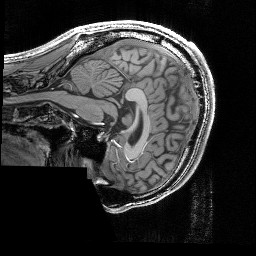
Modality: T1w
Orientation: sagittal
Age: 24
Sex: male
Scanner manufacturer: siemens
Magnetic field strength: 3 T
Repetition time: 2.3 s
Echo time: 0.00344 s